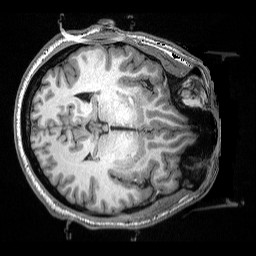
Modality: T1w
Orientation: axial
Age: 23
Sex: male
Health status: ill
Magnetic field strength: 3 T
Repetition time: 2.53 s
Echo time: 0.00331 s